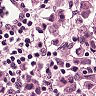
Metastatic tissue present: yes